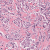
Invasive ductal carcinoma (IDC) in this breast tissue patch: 1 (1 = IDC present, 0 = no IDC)